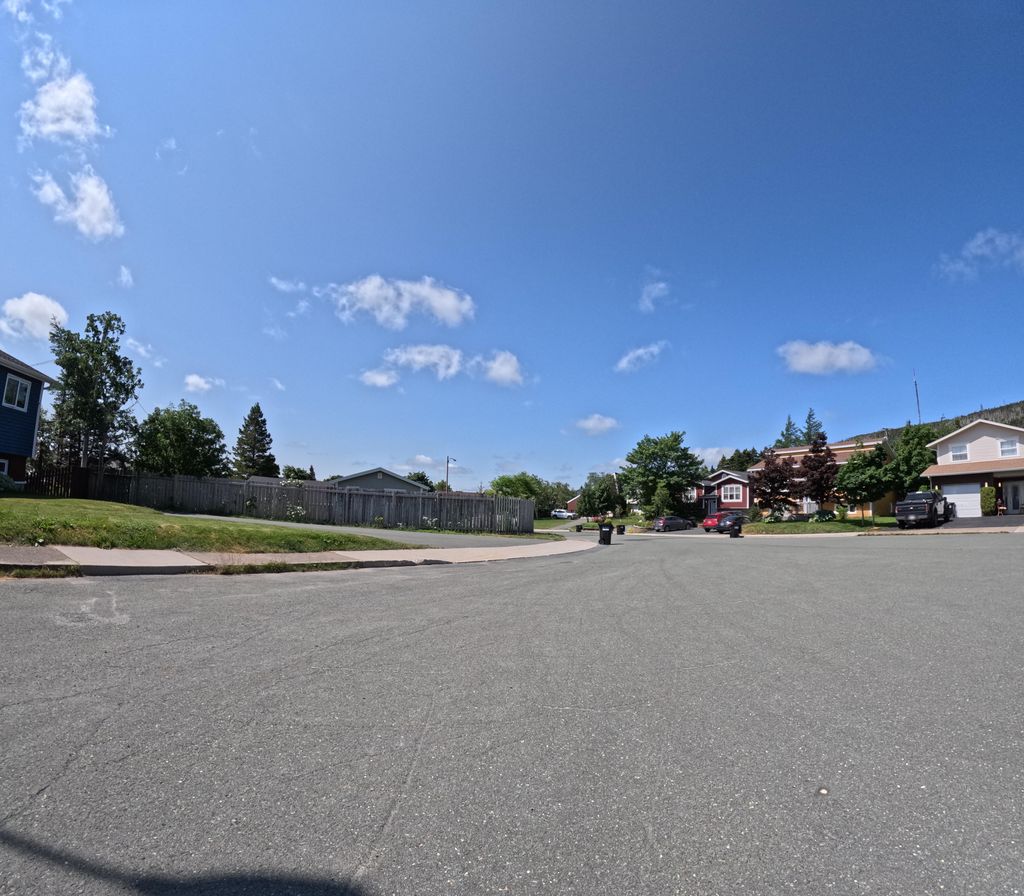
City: st_johns